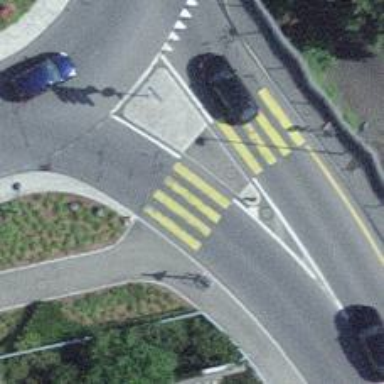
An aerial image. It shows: Uncontrolled zebra crossing with notable zebra markings.